Field crop: tomato
Growth stage: 2
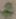
Species: solanum